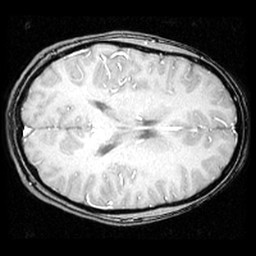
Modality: inplaneT1
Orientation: axial
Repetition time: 0.2 s
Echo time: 0.0036 s